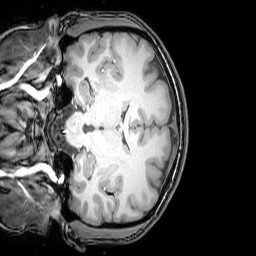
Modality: T1w
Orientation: coronal
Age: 21
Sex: female
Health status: healthy
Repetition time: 0.081 s
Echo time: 0.037 s